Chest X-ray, AP view. Patient: 58 years old, sex M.
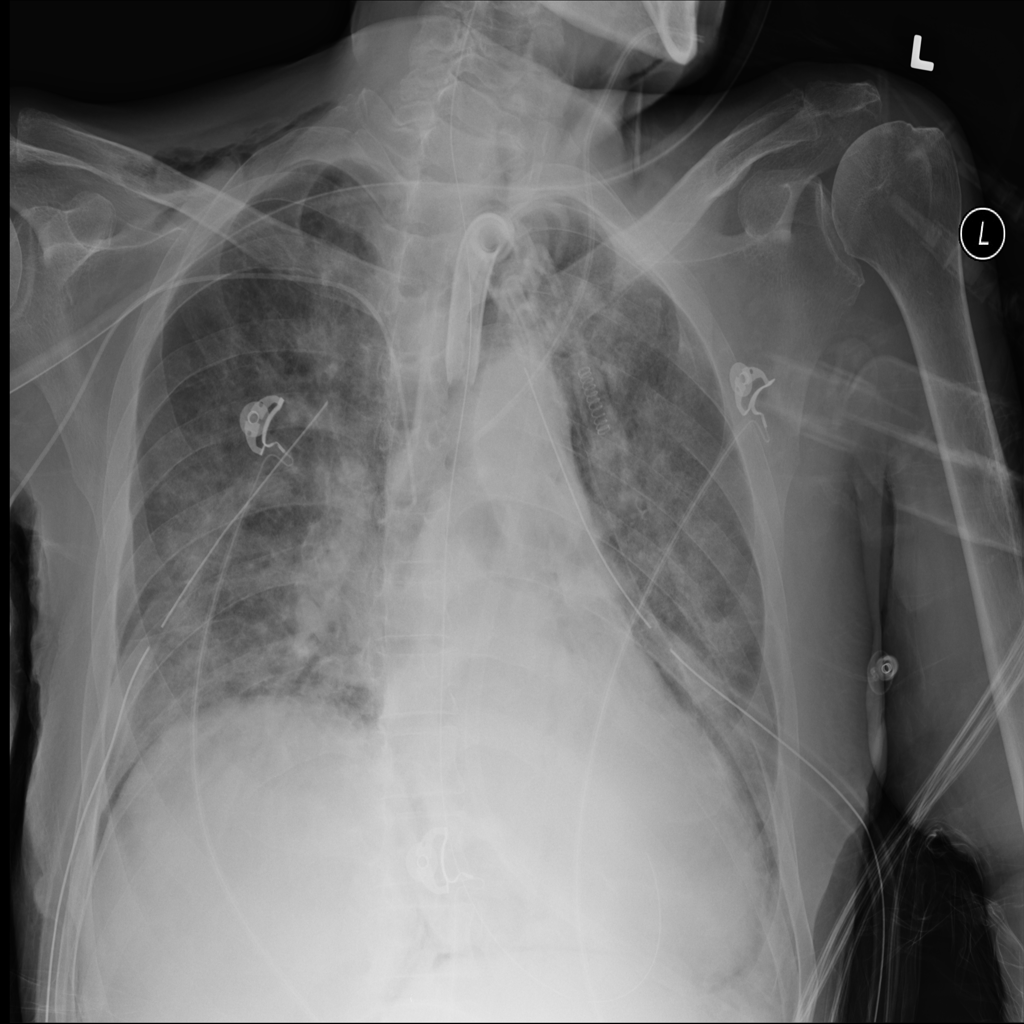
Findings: Infiltration